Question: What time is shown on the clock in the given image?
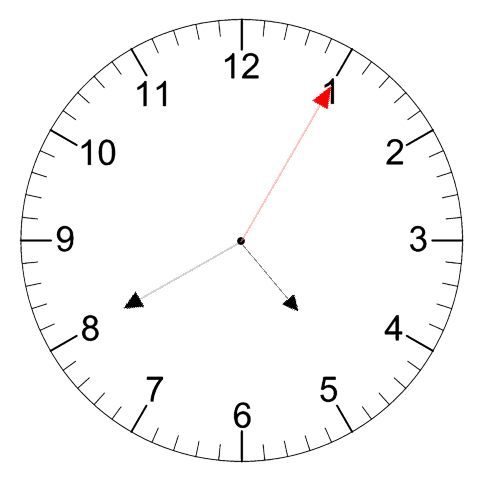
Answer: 04:40:05